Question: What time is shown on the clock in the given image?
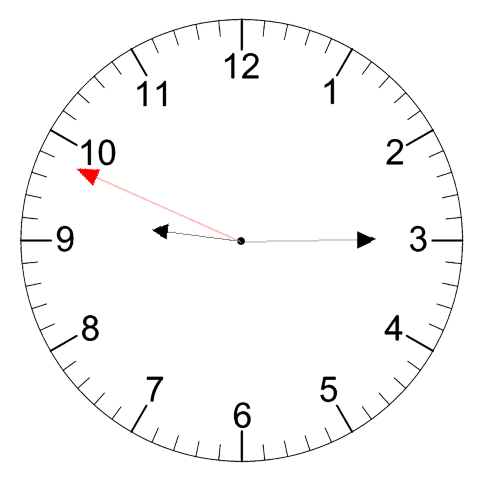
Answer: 09:14:49